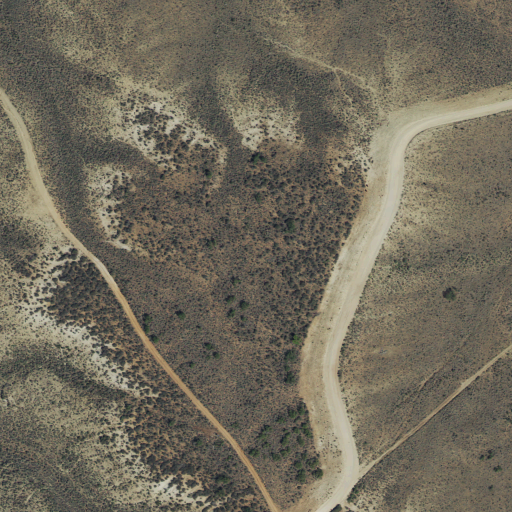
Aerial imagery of ridge(s) in Utah named Snowshoe Ridge containing only shrub